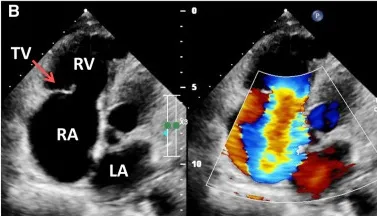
RA enlargement, severe tricuspid regurgitation.
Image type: radiology (ultrasound)